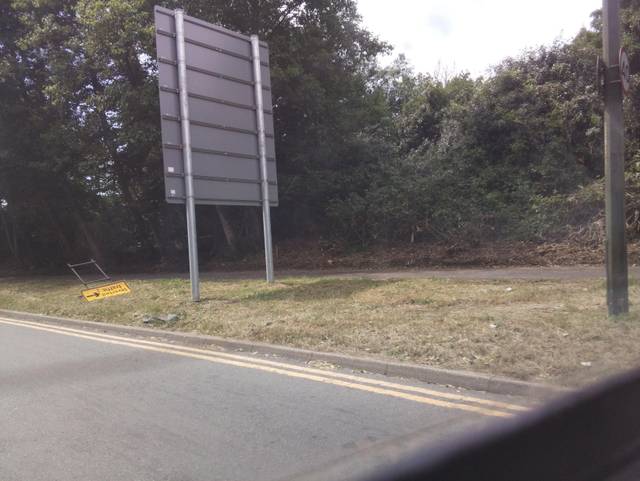
Region: United Kingdom
Coordinates: 51.296, 0.5148